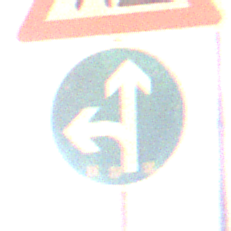
Verkehrszeichen: VorgeschriebeneFahrtrichtungGeradeausOderLinks
Zusatzzeichen oben: Arbeitsstelle
Umgebung: Outdoor, Urban
Tageszeit: Night
Wetter: Overcast
Licht: Artificial
Jahreszeit: Winter
Kontrast: MediumContrast